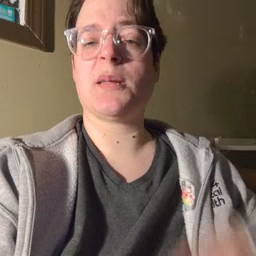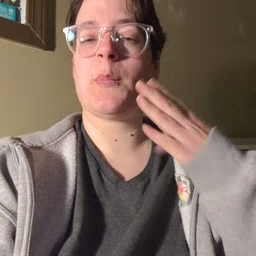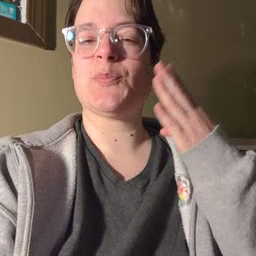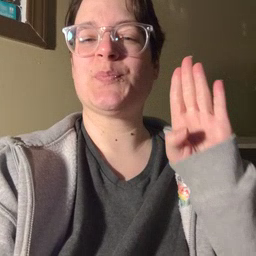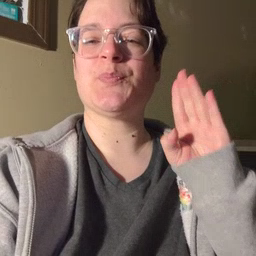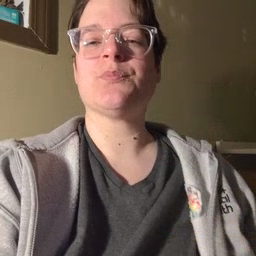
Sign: blue